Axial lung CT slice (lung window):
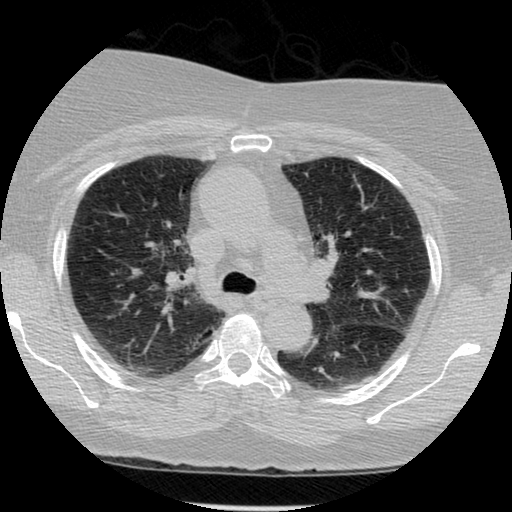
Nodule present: no